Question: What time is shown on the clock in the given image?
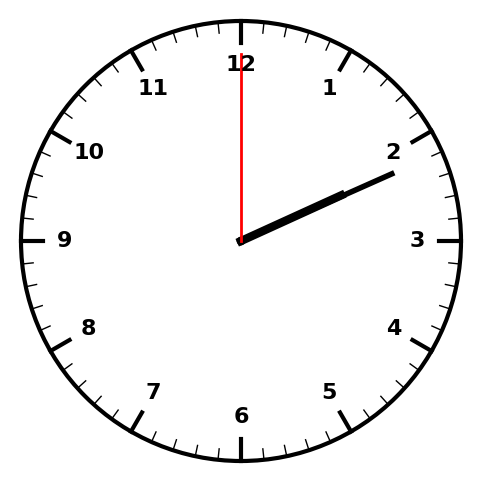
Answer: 02:11:00